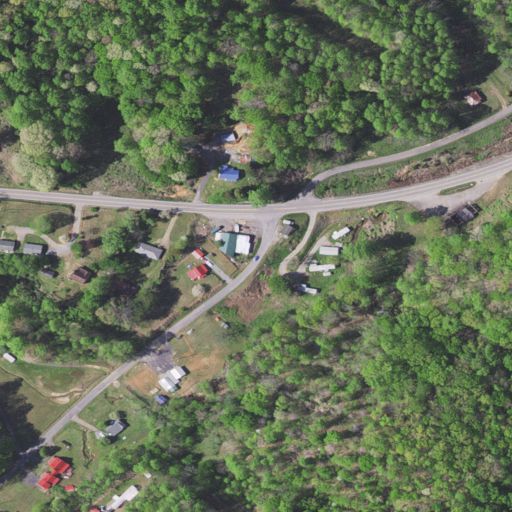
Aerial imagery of valley in Virginia named Burch Hollow containing deciduous forest, open development, low intensity development, pasture, mixed forest, medium intensity development, grassland, and shrub